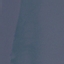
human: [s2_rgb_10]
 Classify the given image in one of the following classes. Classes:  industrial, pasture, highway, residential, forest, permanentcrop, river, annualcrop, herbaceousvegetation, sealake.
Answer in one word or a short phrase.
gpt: SeaLake